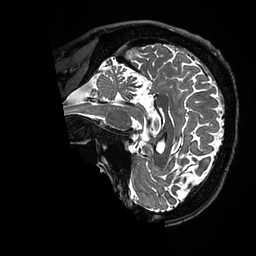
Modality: T2w
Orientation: sagittal
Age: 49
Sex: male
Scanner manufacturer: ge
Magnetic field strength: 3 T
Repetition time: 3.202 s
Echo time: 0.06656 s